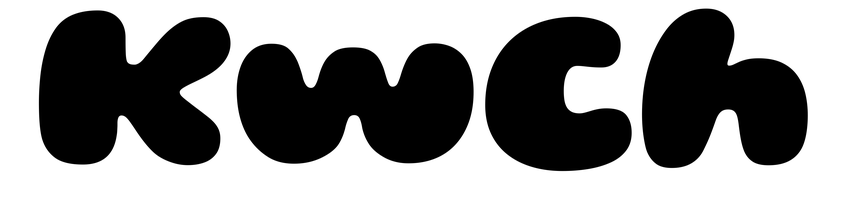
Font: Gluten_Black